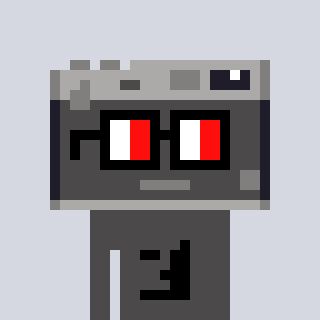
a pixel art character with square glasses with black frames and red eyes, a camera-shaped head and a grayscale-colored body on a cool background